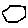
Label: hexagon